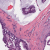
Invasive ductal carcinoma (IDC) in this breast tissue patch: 1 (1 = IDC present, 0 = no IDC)